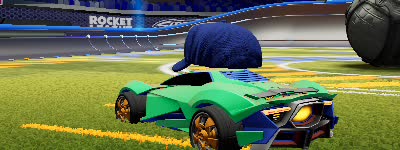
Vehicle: werewolf